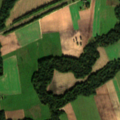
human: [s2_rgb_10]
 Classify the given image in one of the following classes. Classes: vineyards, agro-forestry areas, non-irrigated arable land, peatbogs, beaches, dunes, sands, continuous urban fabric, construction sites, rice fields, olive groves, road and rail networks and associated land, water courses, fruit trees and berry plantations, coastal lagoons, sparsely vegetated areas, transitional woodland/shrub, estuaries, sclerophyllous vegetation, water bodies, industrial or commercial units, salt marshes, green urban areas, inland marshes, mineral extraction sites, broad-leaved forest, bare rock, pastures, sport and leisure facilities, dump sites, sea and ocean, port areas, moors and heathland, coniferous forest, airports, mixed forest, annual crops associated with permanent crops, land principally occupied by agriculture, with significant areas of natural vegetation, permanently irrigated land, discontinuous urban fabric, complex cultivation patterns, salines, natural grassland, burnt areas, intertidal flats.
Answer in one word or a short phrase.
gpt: road and rail networks and associated land, non-irrigated arable land, broad-leaved forest, transitional woodland/shrub